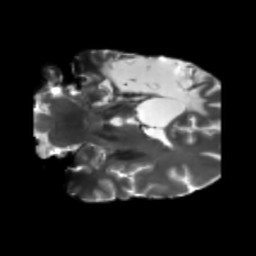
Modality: T2w
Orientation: coronal
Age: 50
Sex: male
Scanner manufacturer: siemens
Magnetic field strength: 3 T
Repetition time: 5.25 s
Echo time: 0.08 s